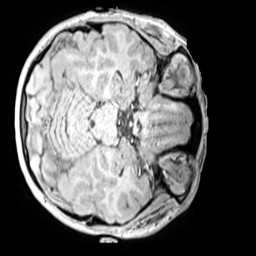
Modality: MP2RAGE
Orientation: axial
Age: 12
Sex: female
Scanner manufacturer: siemens
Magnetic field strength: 3 T
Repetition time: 4 s
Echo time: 0.00299 s